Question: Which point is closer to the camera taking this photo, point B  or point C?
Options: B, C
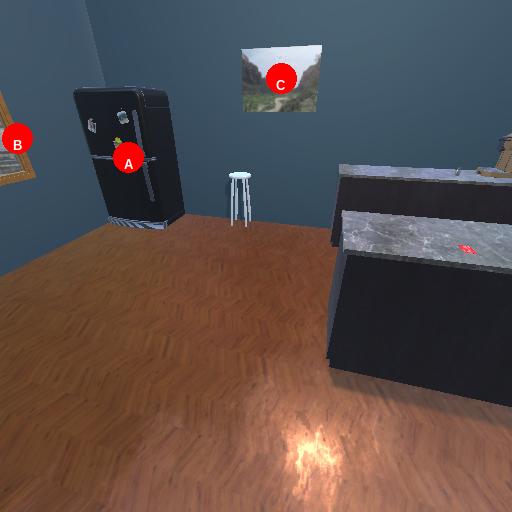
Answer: B